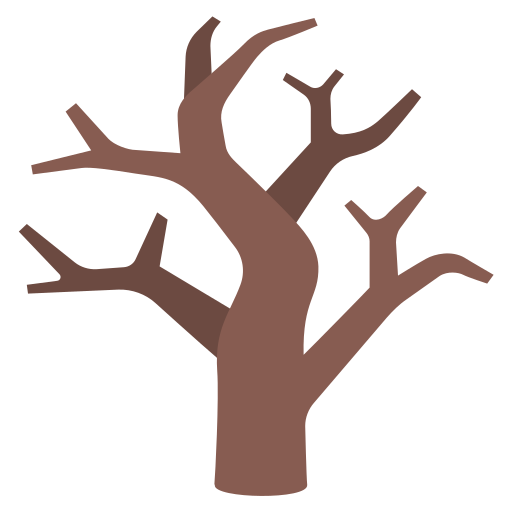
Emoji: 🪾